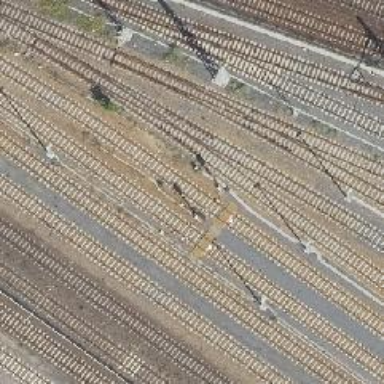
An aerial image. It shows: Railway signal.